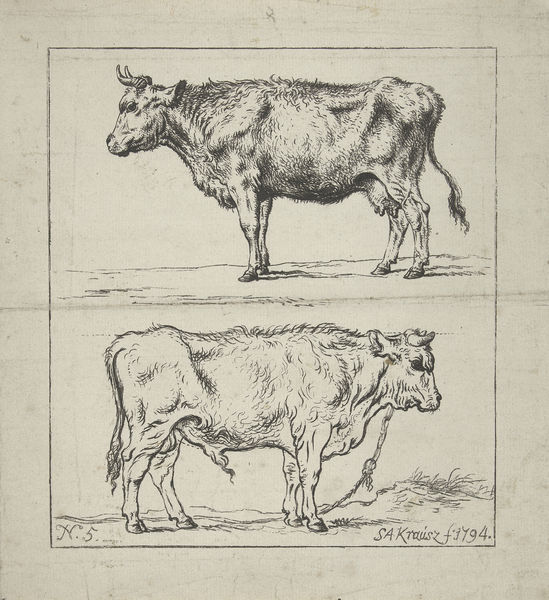
Titel: Studie van een koe en een stier
Künstler: Simon Andreas Krausz
Standort: Amsterdam
Institution: Rijksmuseum
Schlagwörter: white, black, female, hair, two, skin, feet, male, grass, drawing, black and white, tail, rope, animal, cattle, cow, farm, bull, horn, horns, hooves, ox, hide, udders, steer, utters, 1794